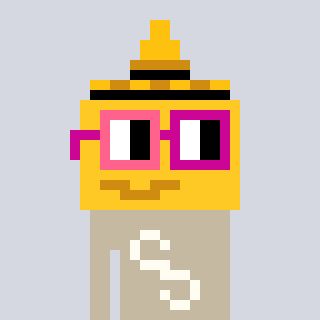
a pixel art character with square pink and red glasses, a mustard-shaped head and a bege-colored body on a cool background